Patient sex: M
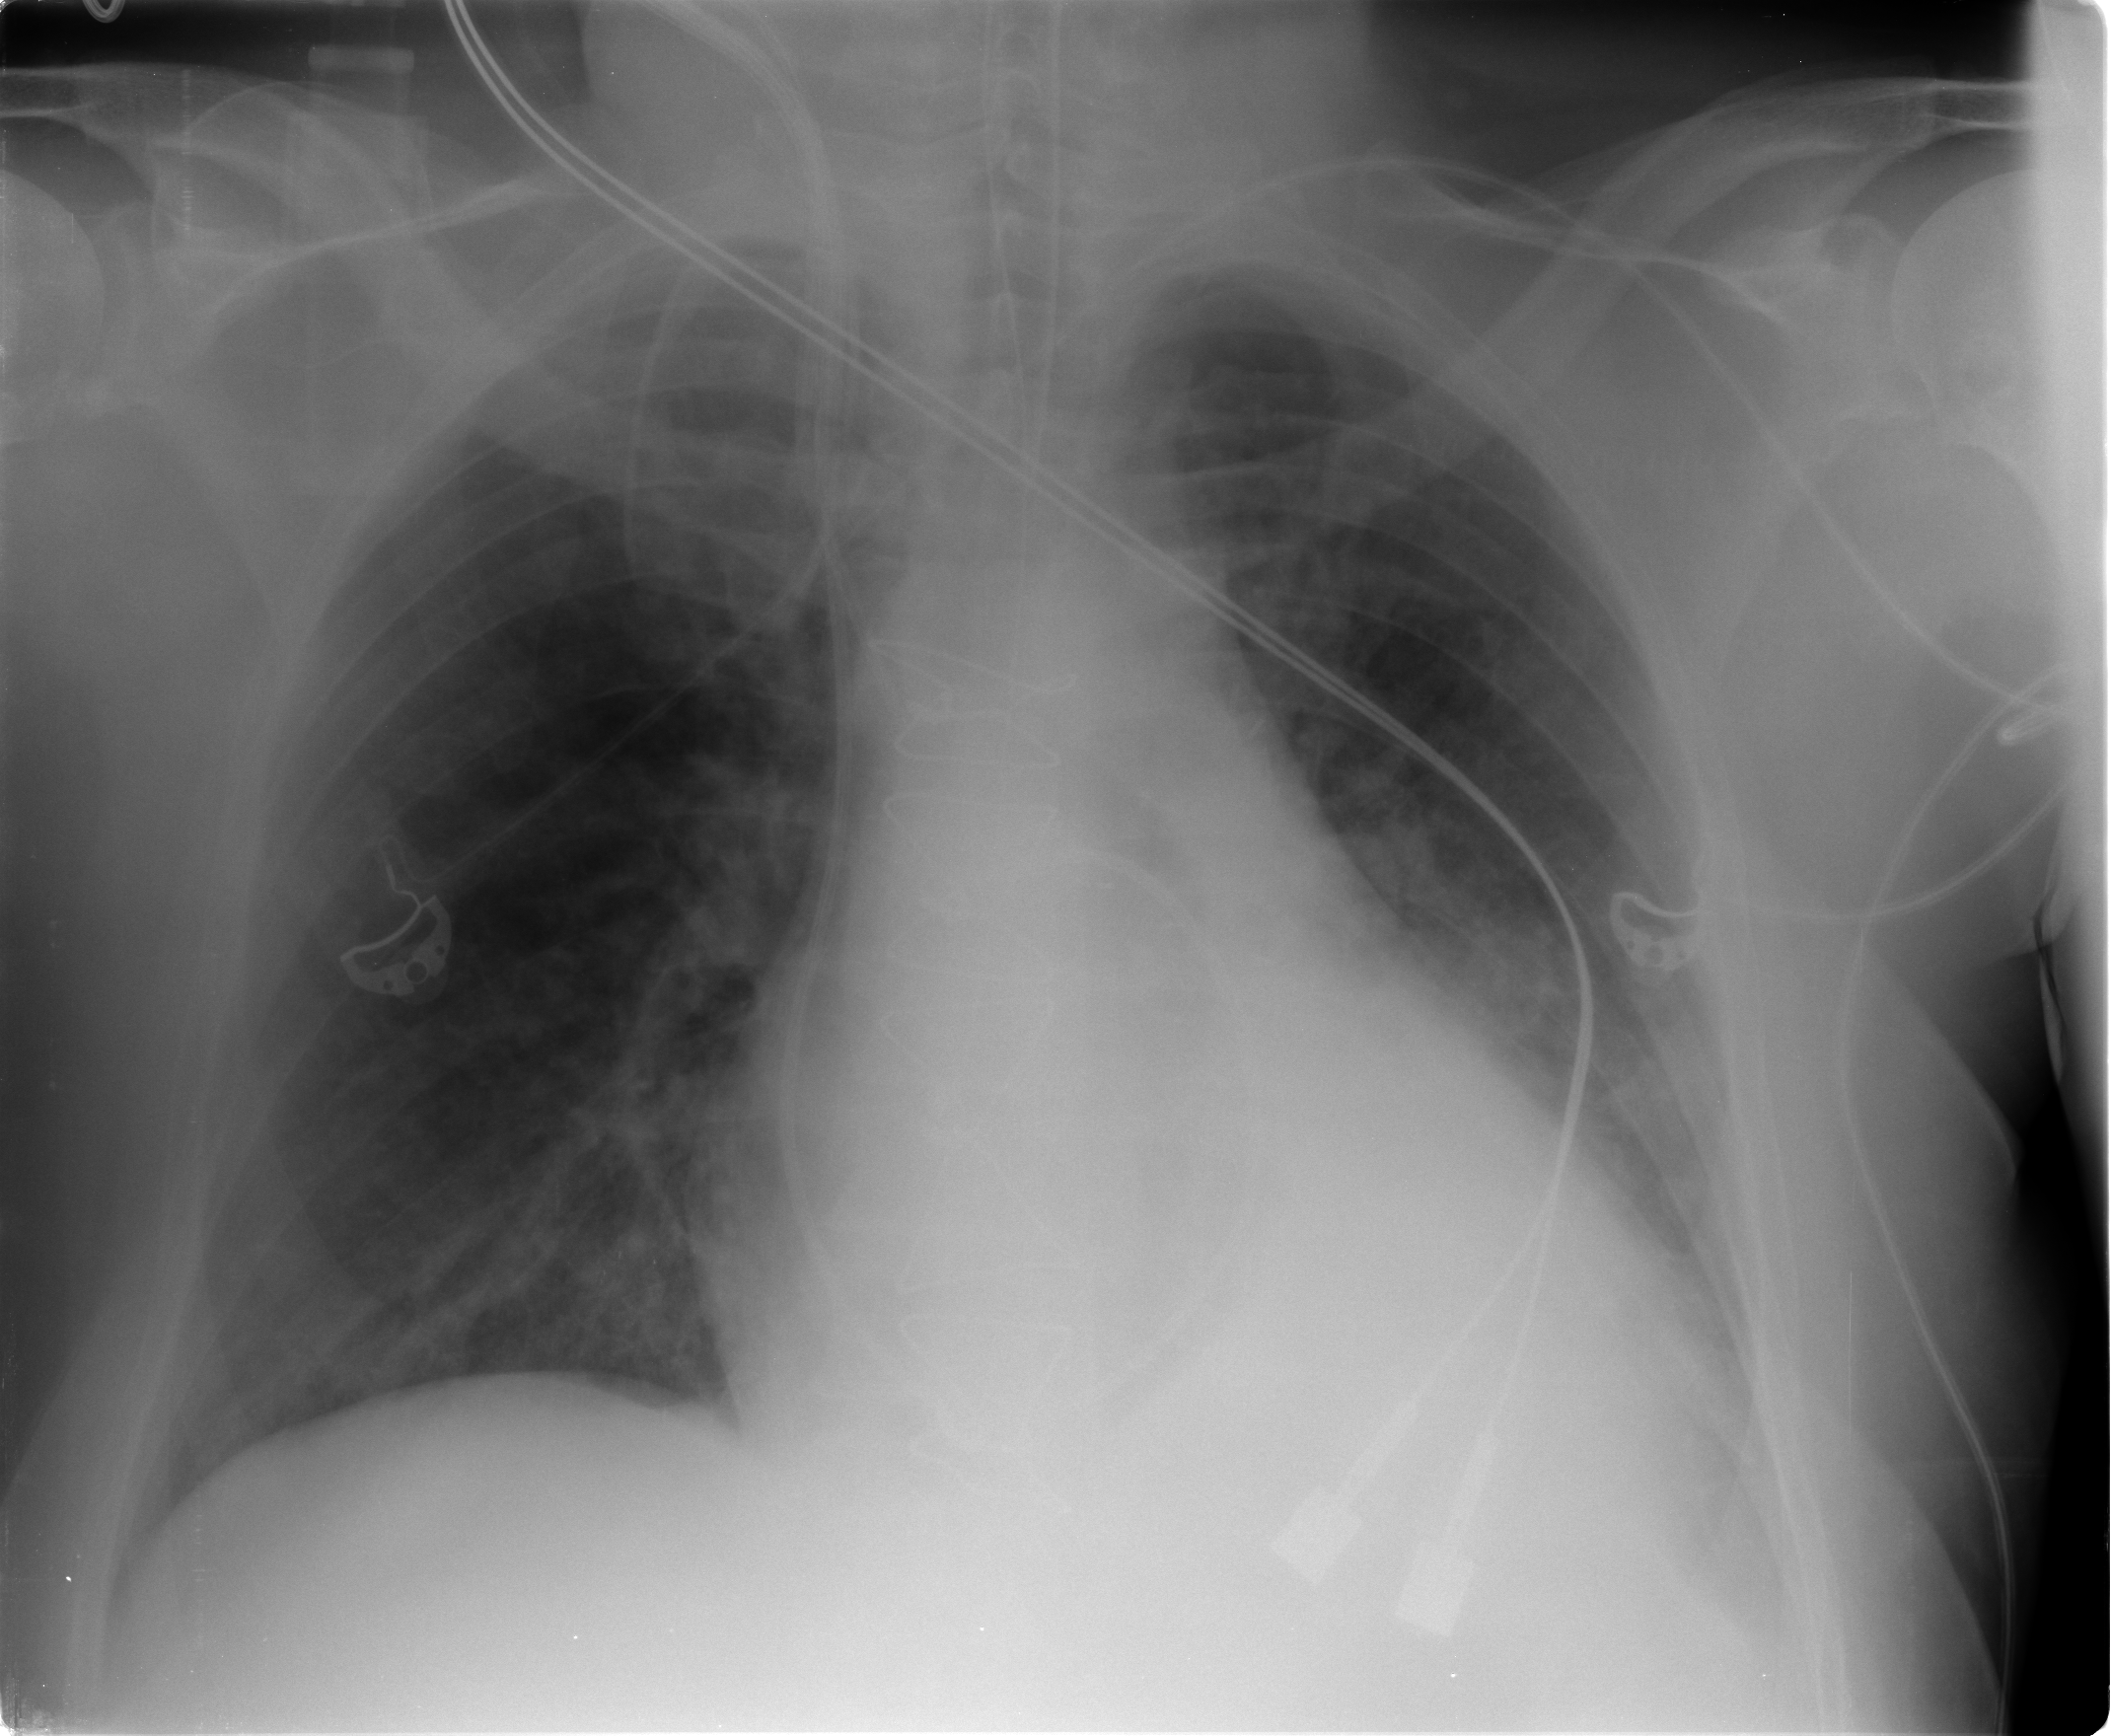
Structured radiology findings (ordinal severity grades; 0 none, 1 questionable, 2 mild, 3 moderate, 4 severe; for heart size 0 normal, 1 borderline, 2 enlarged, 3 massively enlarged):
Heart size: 2
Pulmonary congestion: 1
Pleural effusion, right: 0
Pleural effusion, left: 1
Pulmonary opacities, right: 1
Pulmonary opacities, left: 1
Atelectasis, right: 1
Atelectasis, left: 2